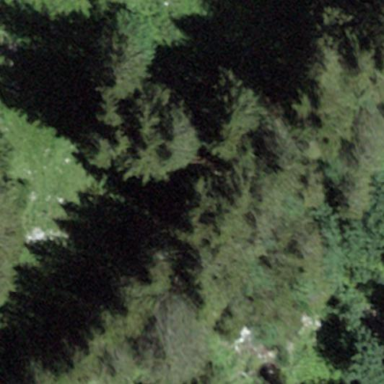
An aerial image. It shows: Forest area.